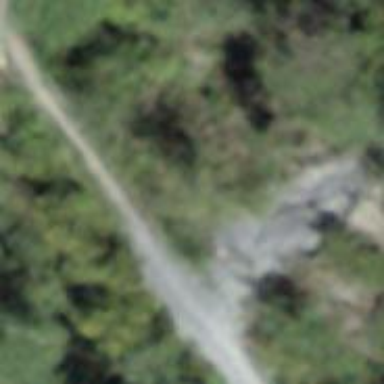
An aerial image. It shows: Ground path.